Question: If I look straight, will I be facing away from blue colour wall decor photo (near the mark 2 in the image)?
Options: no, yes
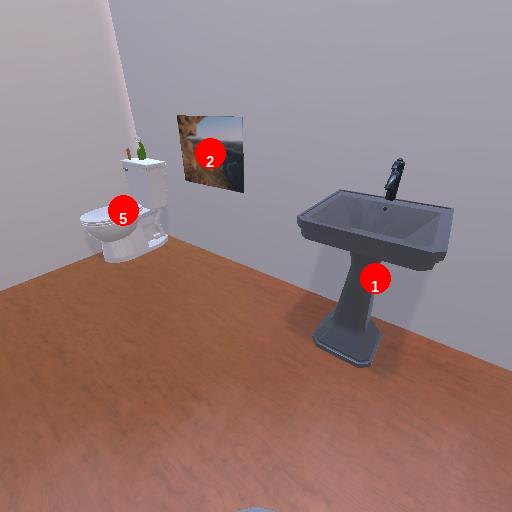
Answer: no